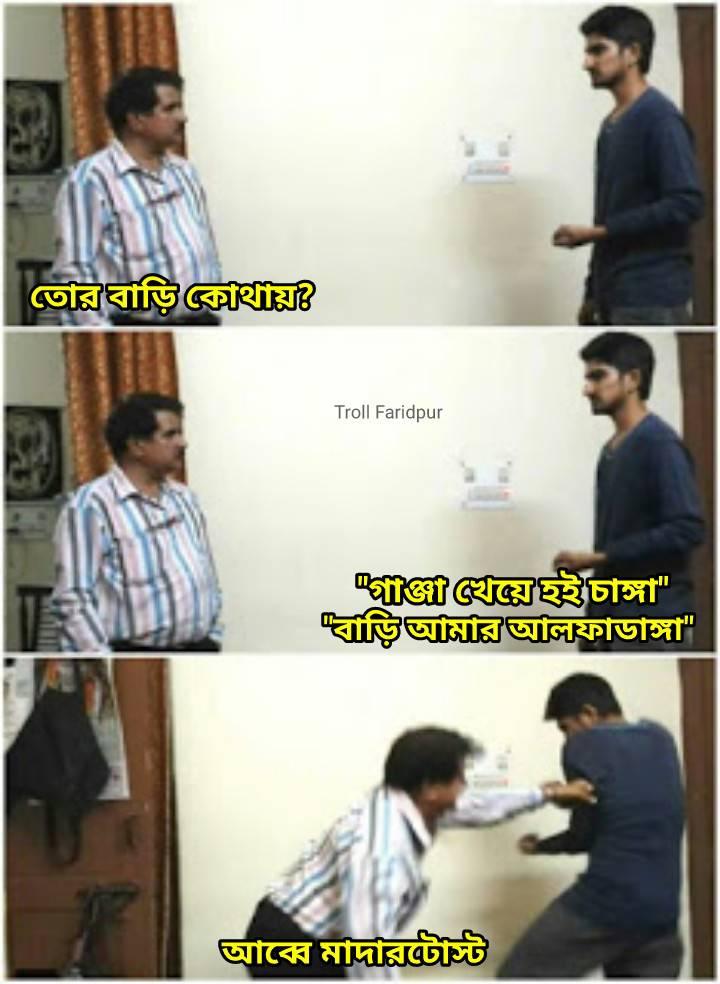
Caption: তোর বাড়ি কোথায় ?      " গাঞ্জা খেয়ে হই চাঙ্গা " " বাড়ি আমার আলফাডাঙ্গা "    আব্বে মাদারটোস্ট
Label: non-hate